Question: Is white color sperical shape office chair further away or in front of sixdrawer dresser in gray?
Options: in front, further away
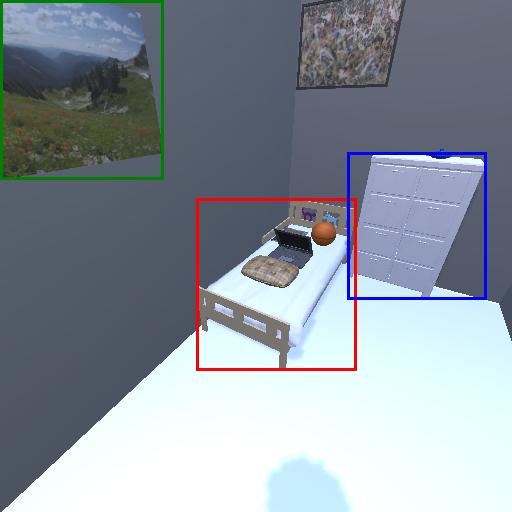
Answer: in front